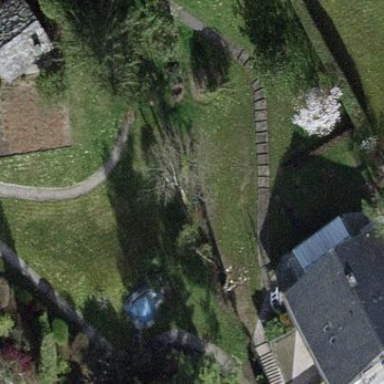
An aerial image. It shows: Garden enclosed by fence.